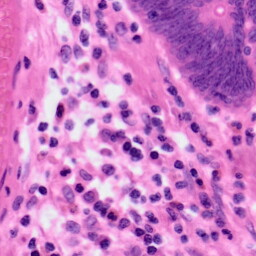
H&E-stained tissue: Colon